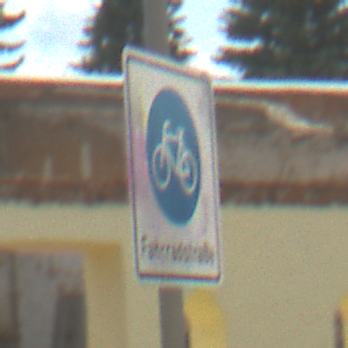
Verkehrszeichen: BeginnFahrradstrasse
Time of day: Midday
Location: Outdoor (Suburban)
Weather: PartlyCloudy
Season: NotSpecified
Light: Natural